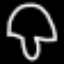
Label: mushroom